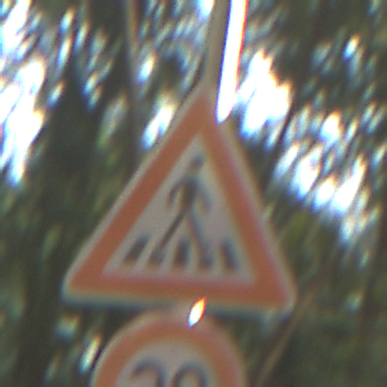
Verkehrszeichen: FussgaengerueberwegLinks
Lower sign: Geschwindigkeit30
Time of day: SunriseSunset
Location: Outdoor (Suburban)
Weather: Clear
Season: NotSpecified
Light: Natural